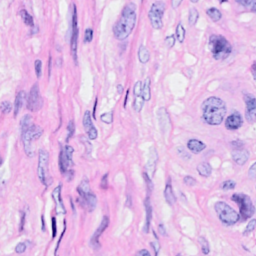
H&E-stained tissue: Breast